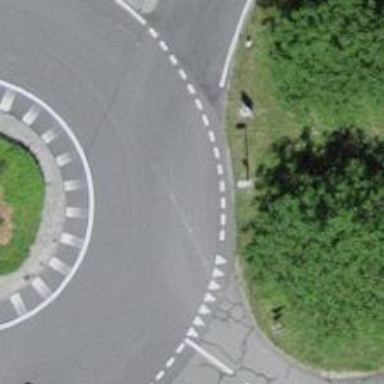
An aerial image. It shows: Secondary road leading to roundabout.